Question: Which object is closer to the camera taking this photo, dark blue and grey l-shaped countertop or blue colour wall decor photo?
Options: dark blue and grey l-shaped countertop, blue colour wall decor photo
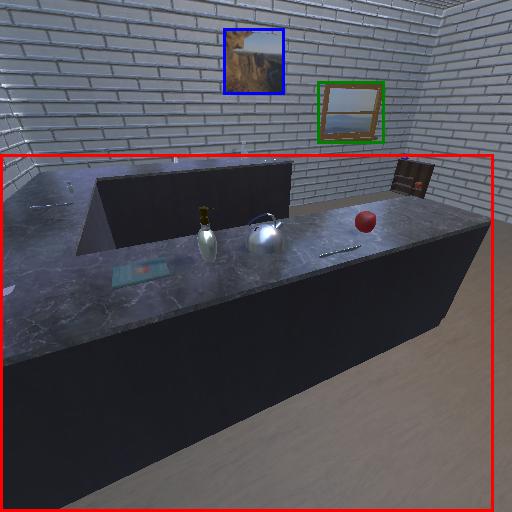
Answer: dark blue and grey l-shaped countertop